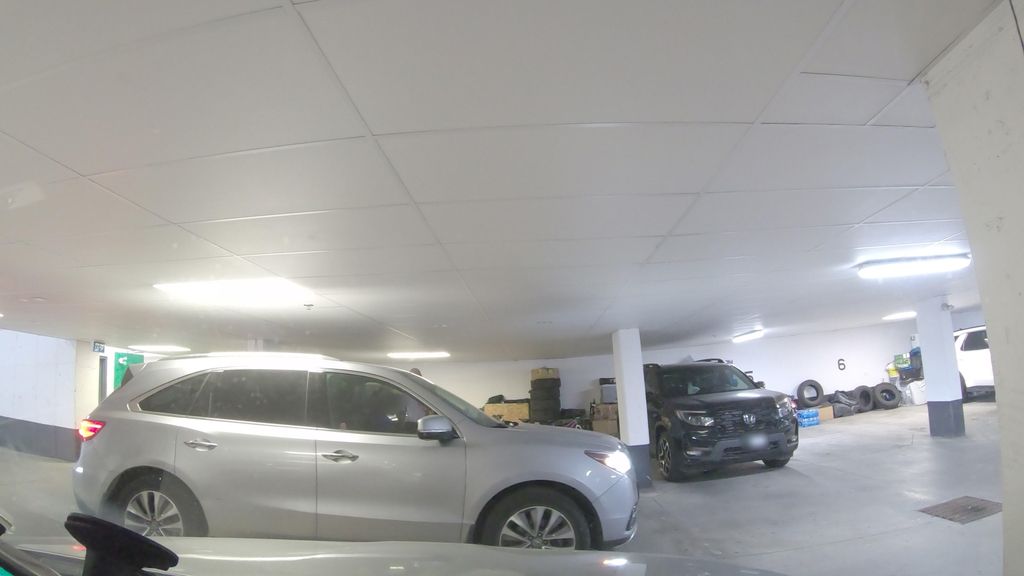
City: toronto